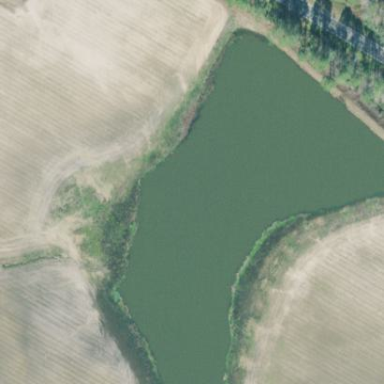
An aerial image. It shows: Reservoir of natural water.